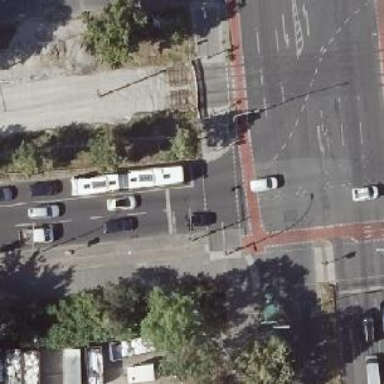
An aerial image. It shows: Road with traffic signals.